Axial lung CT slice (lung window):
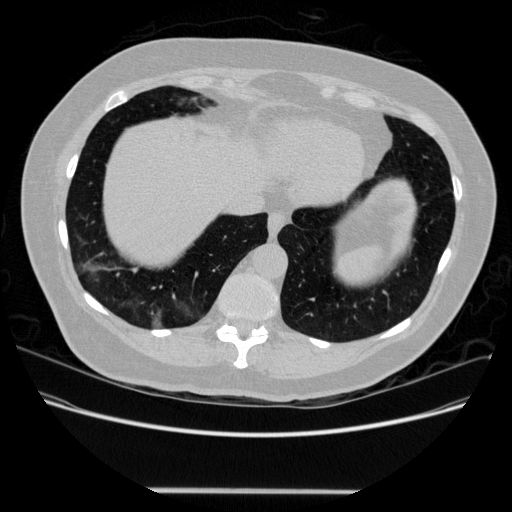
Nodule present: no